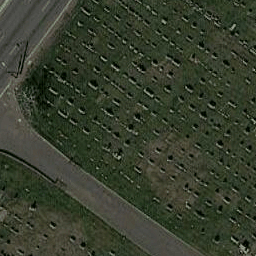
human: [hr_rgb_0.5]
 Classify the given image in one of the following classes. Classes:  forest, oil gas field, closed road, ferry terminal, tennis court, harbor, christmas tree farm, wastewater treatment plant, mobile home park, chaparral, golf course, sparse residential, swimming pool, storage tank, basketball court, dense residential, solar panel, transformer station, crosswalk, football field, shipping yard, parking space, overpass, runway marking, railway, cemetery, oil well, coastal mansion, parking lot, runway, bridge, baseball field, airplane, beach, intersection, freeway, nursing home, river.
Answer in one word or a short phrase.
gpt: cemetery